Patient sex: F
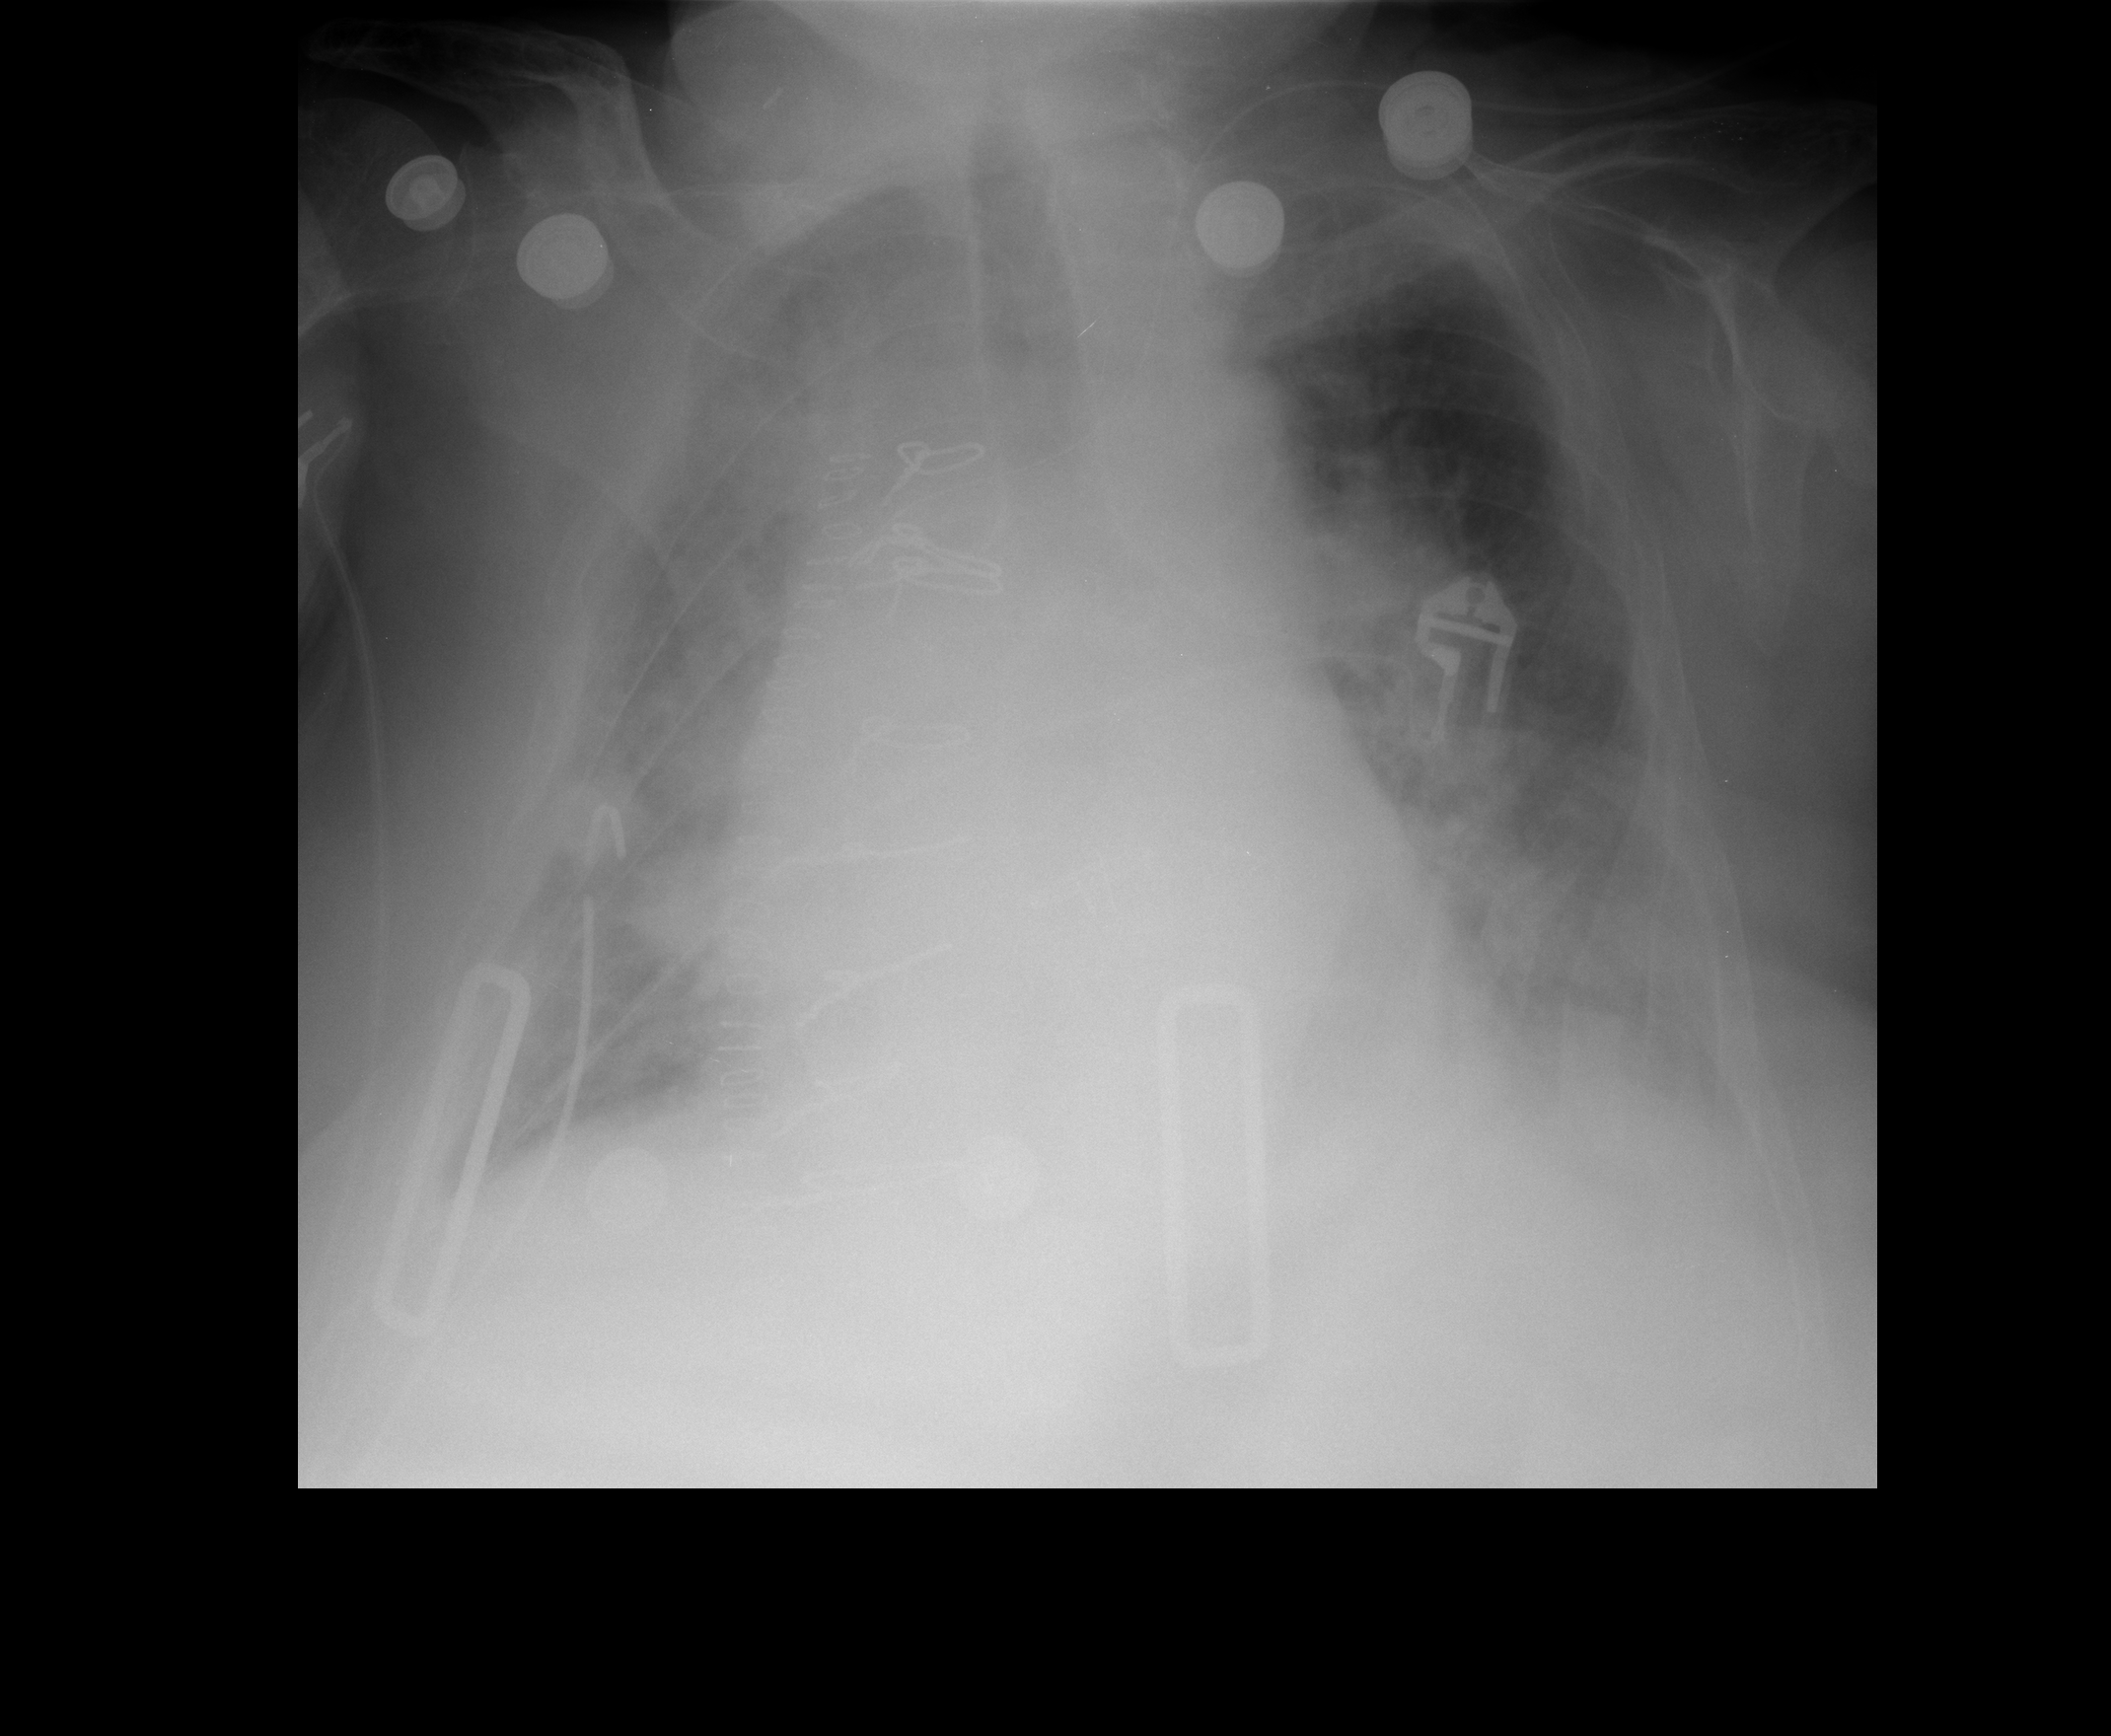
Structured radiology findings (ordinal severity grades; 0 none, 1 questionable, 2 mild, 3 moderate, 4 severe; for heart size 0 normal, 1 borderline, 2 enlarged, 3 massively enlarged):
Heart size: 2
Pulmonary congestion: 2
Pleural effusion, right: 2
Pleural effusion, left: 2
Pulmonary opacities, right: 2
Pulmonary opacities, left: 0
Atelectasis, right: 3
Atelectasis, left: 2